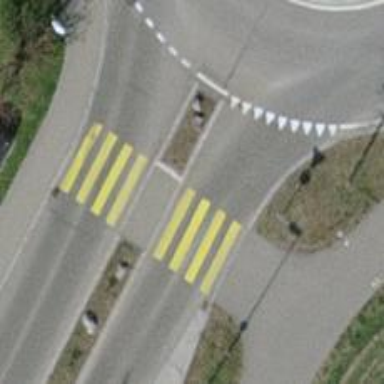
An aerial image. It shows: Zebra crossing with central island.